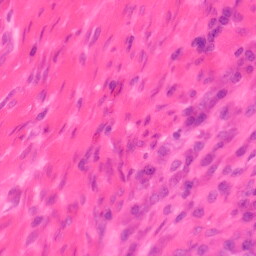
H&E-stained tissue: Colon